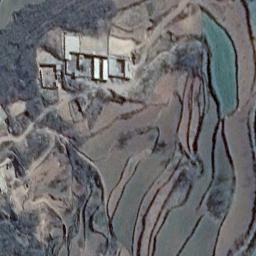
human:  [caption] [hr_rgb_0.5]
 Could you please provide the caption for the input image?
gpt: The bare and green terrace is next to some houses and trees .

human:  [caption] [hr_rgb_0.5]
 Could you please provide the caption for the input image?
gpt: Half of the terraces are full of crops, and the other half are empty .

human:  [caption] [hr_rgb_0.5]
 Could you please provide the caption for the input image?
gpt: There are several houses in a large layer of brown and green mixed terraces .

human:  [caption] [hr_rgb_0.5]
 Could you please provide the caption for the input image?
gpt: There are several buildings on the terrace .

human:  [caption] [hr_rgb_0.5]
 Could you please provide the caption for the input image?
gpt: There are some buildings beside the terraces .